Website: home-depot
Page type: review-order
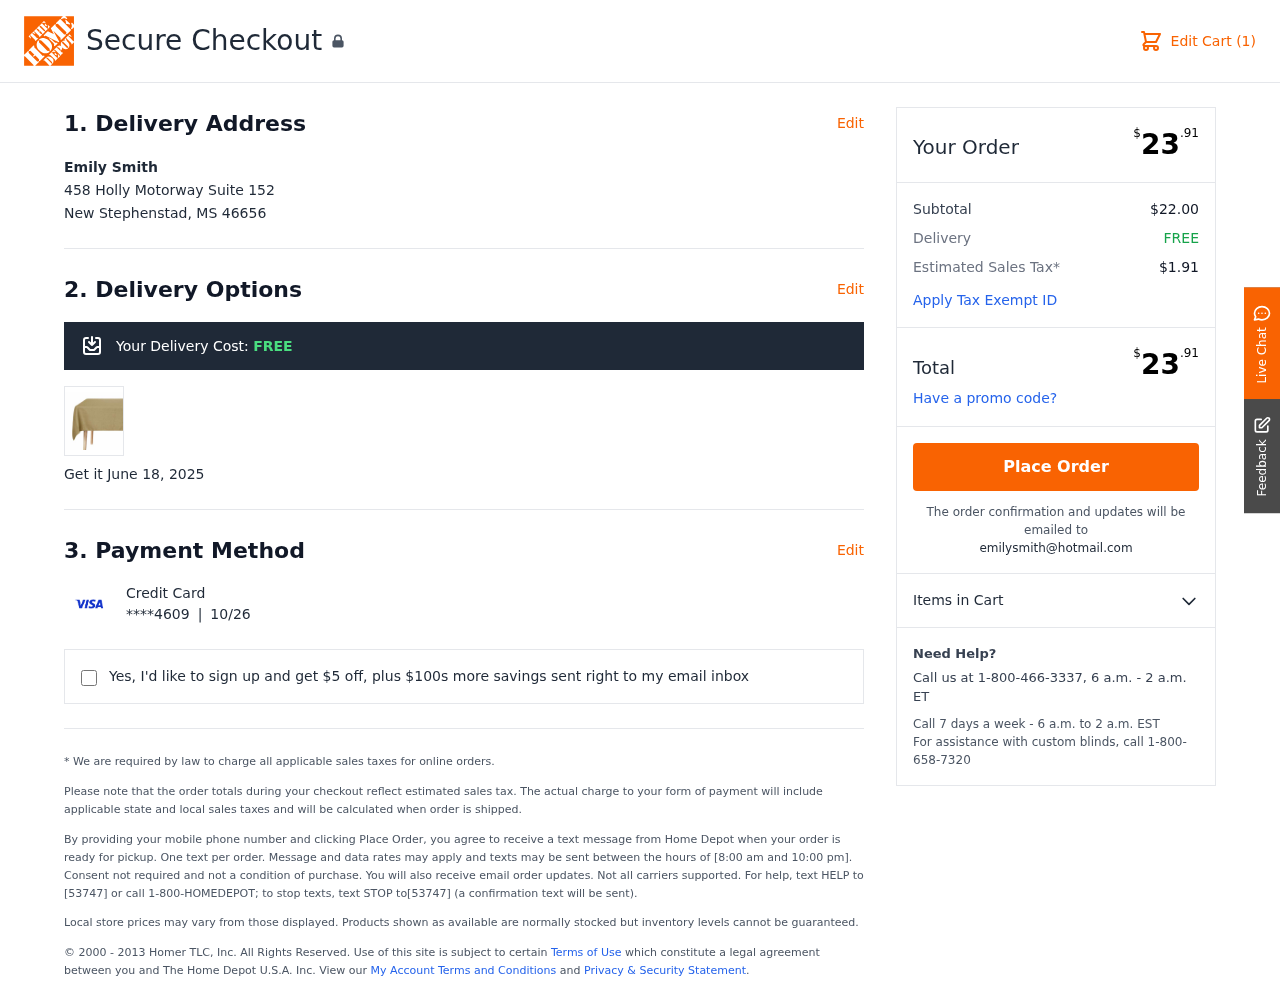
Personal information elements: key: PII_CARD_EXPIRY
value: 10/26
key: PII_CARD_LAST4
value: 4609
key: PII_CITY_STATE_ZIP
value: New Stephenstad, MS 46656
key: PII_EMAIL
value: emilysmith@hotmail.com
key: PII_FULLNAME
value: Emily Smith
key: PII_STREET
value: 458 Holly Motorway Suite 152
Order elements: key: ORDER_NUM_ITEMS
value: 1
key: ORDER_SHIPPING_COST
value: FREE
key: ORDER_DELIVERY_DATE
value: June 18, 2025
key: ORDER_TOTAL
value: $23.91
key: ORDER_SUBTOTAL
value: $22.00
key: ORDER_TAX
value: $1.91